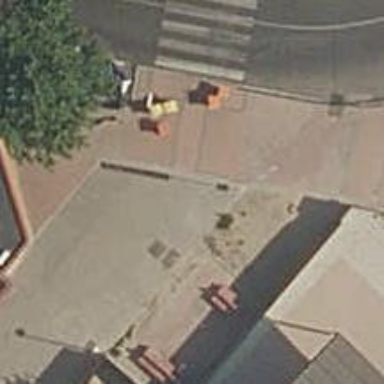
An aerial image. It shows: Pedestrian road made of paving stones.